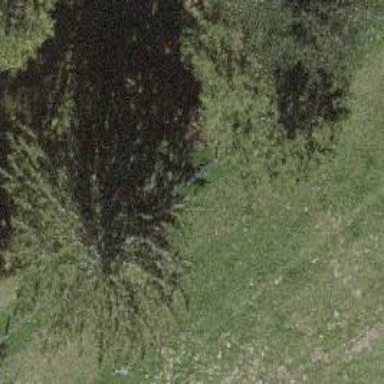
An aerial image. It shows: Urban tree with needleleaved evergreen leaves.